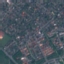
Land use / land cover class: Residential